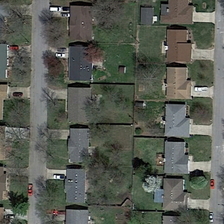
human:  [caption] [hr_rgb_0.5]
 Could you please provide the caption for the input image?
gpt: some buildings and green trees are in a dense residential area .

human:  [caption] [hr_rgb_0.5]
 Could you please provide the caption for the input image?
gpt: some buildings and green trees are in a dense residential area .

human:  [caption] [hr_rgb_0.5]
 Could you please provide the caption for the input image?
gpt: some buildings and green trees are in a dense residential area .

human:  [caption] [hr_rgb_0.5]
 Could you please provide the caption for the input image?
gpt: some buildings and green trees are in a dense residential area .

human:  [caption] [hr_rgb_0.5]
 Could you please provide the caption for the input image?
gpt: some buildings and green trees are in a dense residential area .